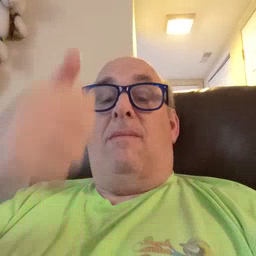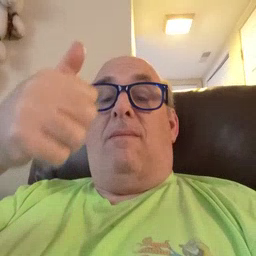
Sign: up